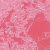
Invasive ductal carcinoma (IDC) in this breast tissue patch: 0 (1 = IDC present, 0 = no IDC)